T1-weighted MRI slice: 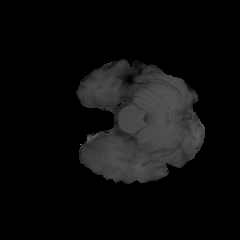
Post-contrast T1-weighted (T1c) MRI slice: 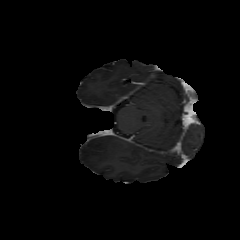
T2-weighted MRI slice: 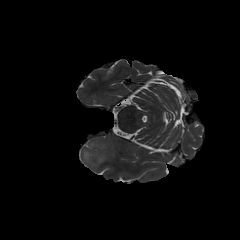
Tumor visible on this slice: yes